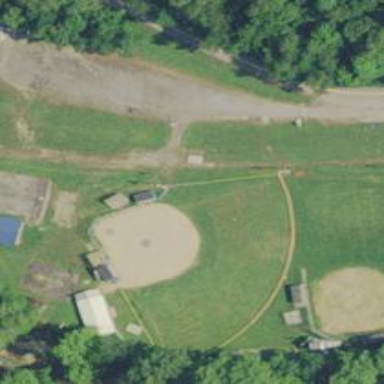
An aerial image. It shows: Baseball pitch for leisure land activities.